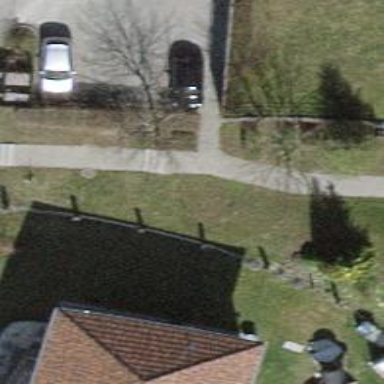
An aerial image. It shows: Set of steps on the road.